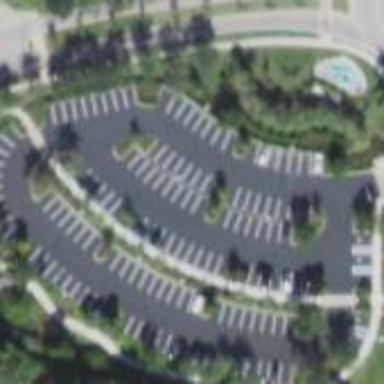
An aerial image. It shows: Road serving as parking aisle.